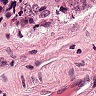
Metastatic tissue present: yes